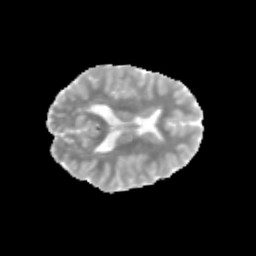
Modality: MD
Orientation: axial
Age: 12
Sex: female
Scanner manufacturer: siemens
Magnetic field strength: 3 T
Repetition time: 3.8 s
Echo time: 0.07 s